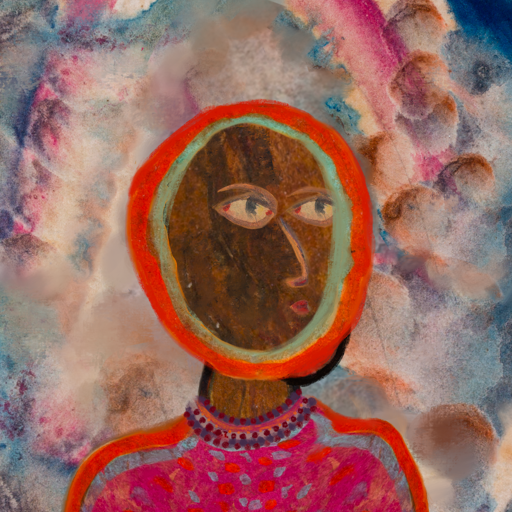
Background: Rupkatha, Head And Neck Side: Mosgoul, Face Side: GypsyMother, Bust: Sisters, Hair Side: Sisters, Head Accessory: Blank, Second Necklace: Blank, Necklace: Roy_Bahadur, Baby: Blank